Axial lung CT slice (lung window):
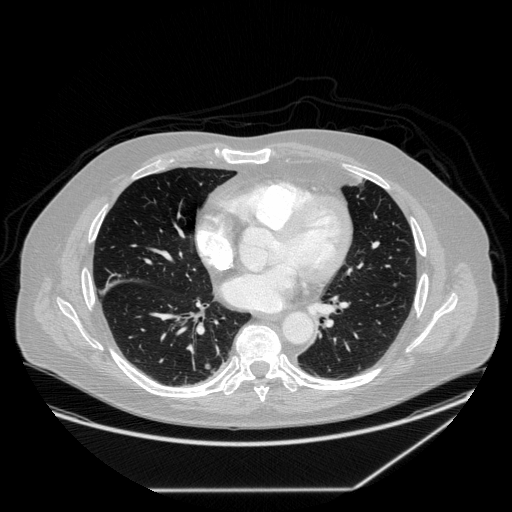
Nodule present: yes
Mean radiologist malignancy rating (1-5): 3